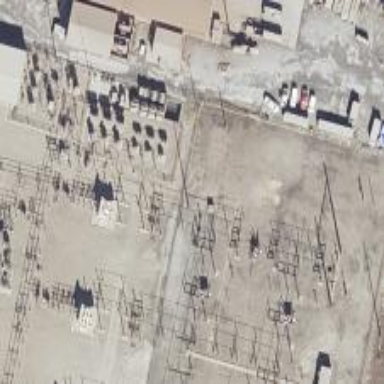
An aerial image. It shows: Switch for power supply.